Question: i don't know what happened to laravel, laravel generating invalid routes when i am performing some action like when i open comments box to click button comments modal box opened fines but when i see in chrome developer option -> network its shows me many invalid routes. Any idea why this is happening?
Admin is my route Prefix

'''
Route::group(['prefix' => 'admin', 'before' => 'allow_only_admin'], function () {
});
'''
<URL>
'''
Route::filter('allow_only_admin', function () {
if (Auth::check() && !Auth::user()->is('admin')) {
return redirect()->intended('user/login');
} else {
}
});
'''
'''
class Abc {
public function handle($request, Closure $next) {
if (\Auth::check() && \Auth::user()->admin) {
return $next($request);
}
return redirect()->route('user.login');
}
}
'''
This is my No_auth filter: which check user logged in and redirect to it user role
'''
Route::filter('no_auth', function () {
if (Auth::check()) {
if (Auth::user()->is('admin')) {
return Redirect::route('orders.all');
}
if (Auth::user()->is('writer')) {
return Redirect::route('windex');
}
if (Auth::user()->is('teamlead')) {
return Redirect::route('tlindex');
}
}
});
'''
'''
Route::group(['prefix' => 'user', 'before' => 'no_auth'], function () {
Route::get('login', ['as' => 'user.login', 'uses' => 'Auth\AuthController@showLoginForm']);
});
Route::post('user/login', ['as' => 'user.post.login', 'uses' => 'Auth\AuthController@postLogin']);
Route::get('user/logout', ['as' => 'user.logout', 'uses' => 'Auth\AuthController@getLogout']);
'''
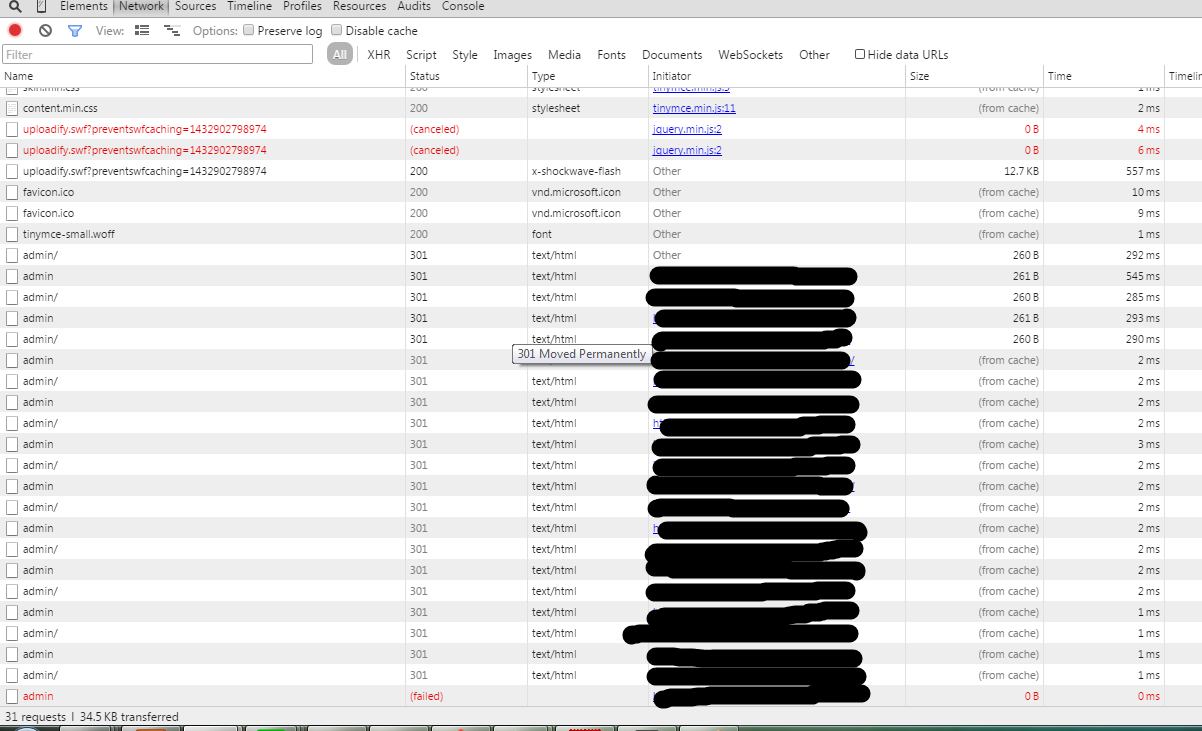
Answer: Your middlware is probably looping indefinitely with those redirects. I tried redirecting back once and that happened. I'd suggest reorganizing your admin middleware, here is what I use:
App\Http\Middleware\Admin.php:
'''
<?php namespace App\Http\Middleware;
use Closure;
class Admin {
public function handle($request, Closure $next)
{
if (\Auth::check() && \Auth::user()->admin) {
return $next($request);
}
return redirect()->route('some.route');
}
}
'''
App/Http/Kernel.php
'''
protected $routeMiddleware = [
...
'admin' => 'App\Http\Middleware\Admin',
];
'''
Set this as a middleware: in 'Kernel.php' add ''admin' => 'App\Http\Middleware\Admin',' then in 'routes.php':
Route::group(['middleware' => 'admin'], function() {
...admin routes...
EDIT:
After you added more code, here are some tips, maybe they will help you fix the problem.
You don't need route filters, remove them all. Use route groups, so admin routes are in this statement:
routes.php
'''
Route::group(['middleware' => 'admin', 'prefix' => 'admin'], function() {
... admin routes
}
'''
Don't forget to register the admin middleware in the Kernel.php with the correct name ('admin' in my example).
To redirect users to their own area, try putting the logic in the post login route in 'Auth\AuthController@postLogin'. There you will check if the credentials are correct (Auth::attempt) and if they are, make that 'if else' to redirect the user to their correct place.
You don't need that 'no_auth' filter, just remove it.